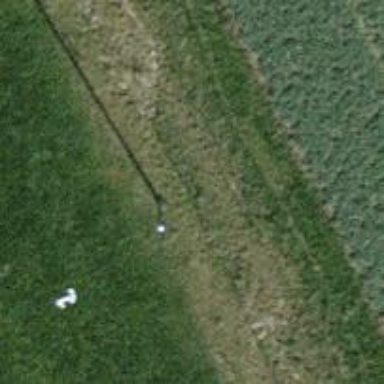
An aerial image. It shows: Straight power pole with straight line management system.